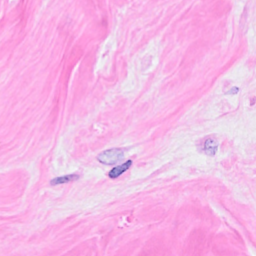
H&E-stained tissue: Breast